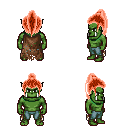
a pixel art fantasy rpg character, male body template, orc, green skin, brown tattered cape, teal pants, red long topknot hairstyle, four views (front, back, left, right), 2x2 character sprite sheet, small pixel art, hard edges, no anti-aliasing